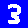
Digit: 3